五年级 · 立体几何学
求下面各体的表面积和体积:

$4 \mathrm{~cm}$

(1)

$2 \mathrm{~cm}$
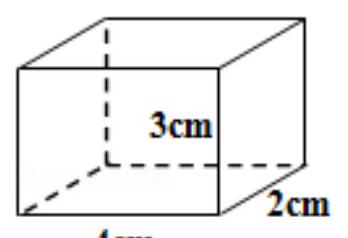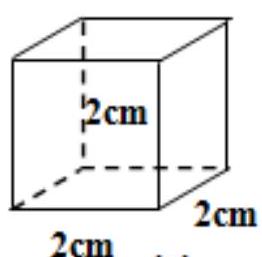
答案: 解长方体的表面积是 52 平方厘米, 体积是 24 立方厘米, 正方体的表面积是 24 平方厘米, 体积是 8 立方厘米.

【详解】试题分析: 根据长方体的表面积公式: $\mathrm{S}=(\mathrm{ab}+\mathrm{ah}+\mathrm{bh}) \times 2$, 体积公式 $\mathrm{V}=\mathrm{abh}$ 以及正方体的表面积公式: $\mathrm{S}=6 \mathrm{a}^{2}$, 体积公式积: $\mathrm{V}=\mathrm{a}^{3}$, 代入数据解答即可.

解: （1）长方体的表面积:

$(4 \times 2+4 \times 3+2 \times 3) \times 2$

$=(8+12+6) \times 2$

$=26 \times 2$

$=52$ (平方厘米)

体积: $4 \times 2 \times 3=24$ (立方厘米)

(2) 正方体的表面积: $2 \times 2 \times 6=24$ (平方厘米)

体积: $2 \times 2 \times 2=8$ (立方厘米)

答: 长方体的表面积是 52 平方厘米, 体积是 24 立方厘米, 正方体的表面积是 24 平方厘米, 体积是 8 立方厘米.

【点评】此题主要考查长方体、正方体的表面积和体积公式及其计算.